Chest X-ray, PA view. Patient: 49 years old, sex M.
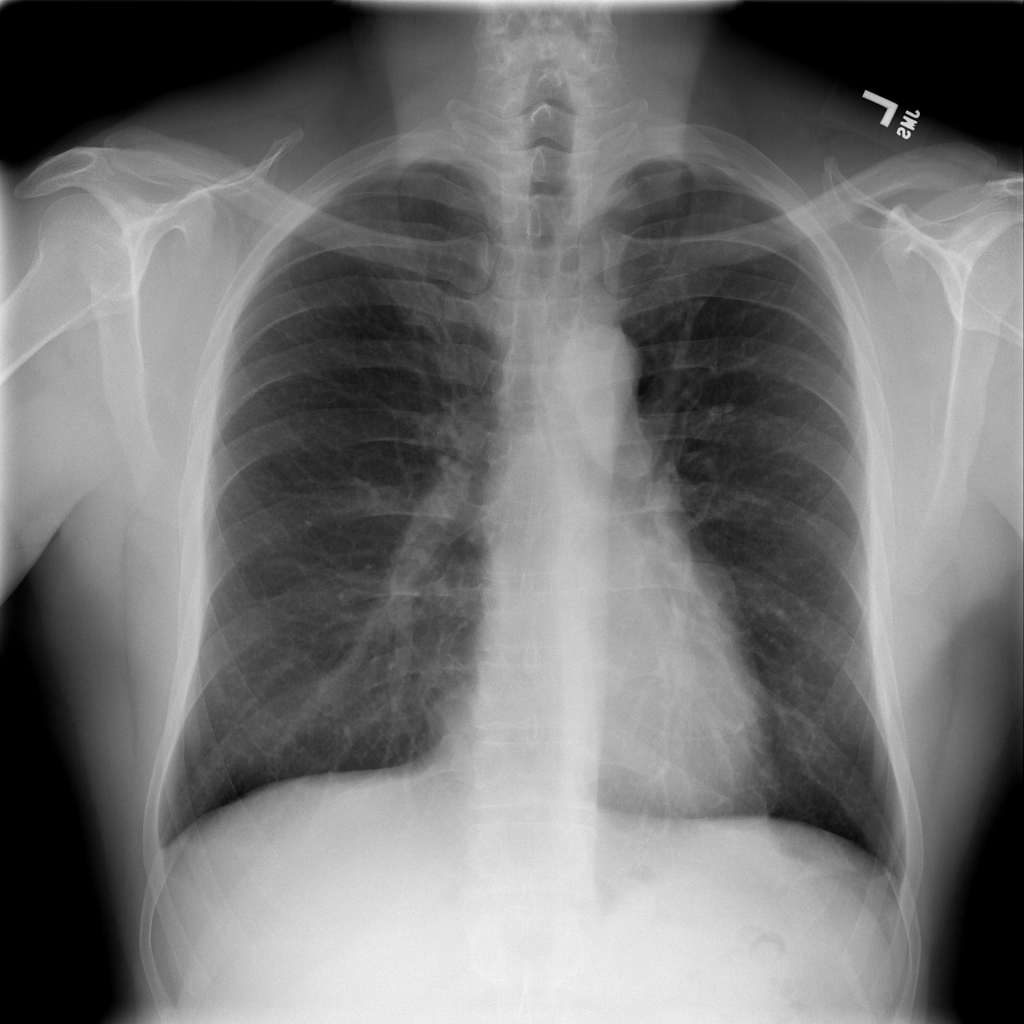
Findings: No Finding